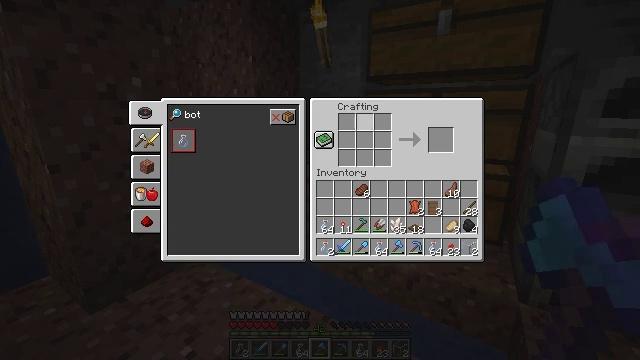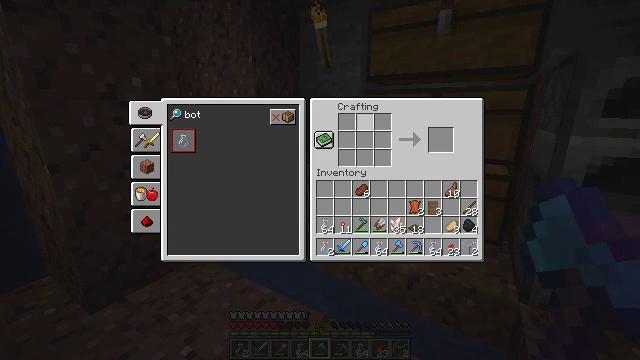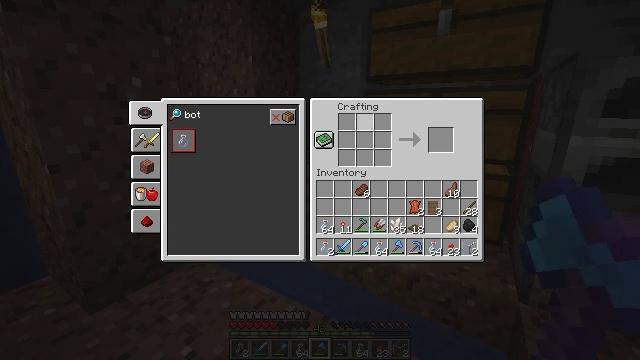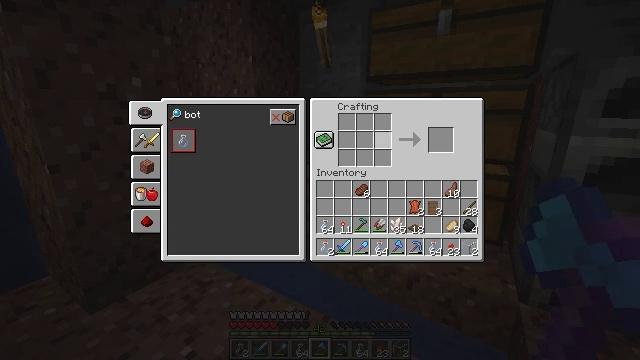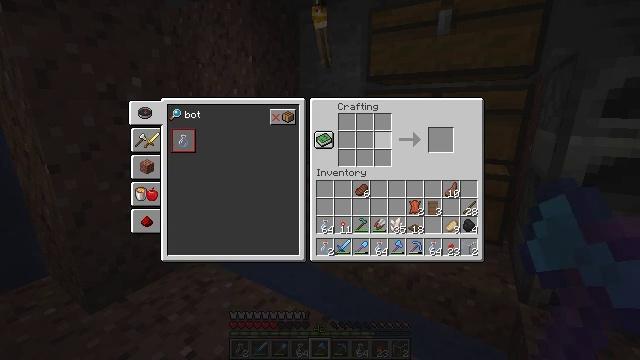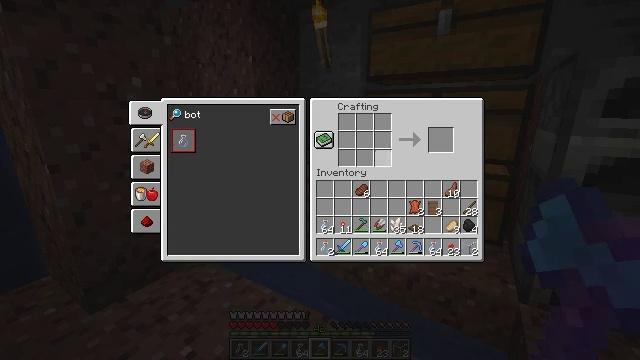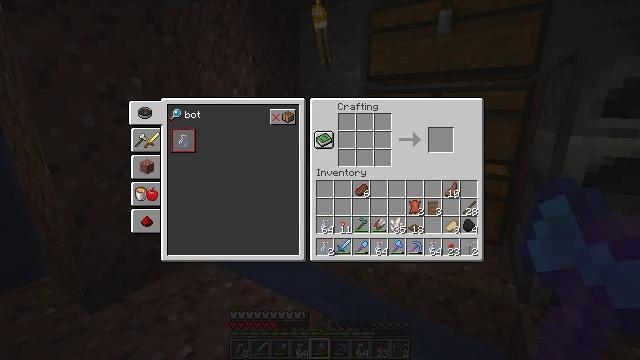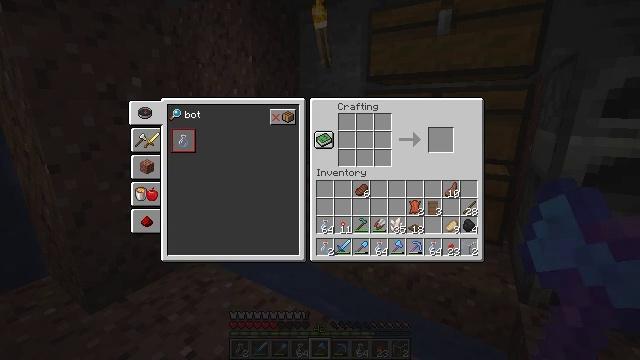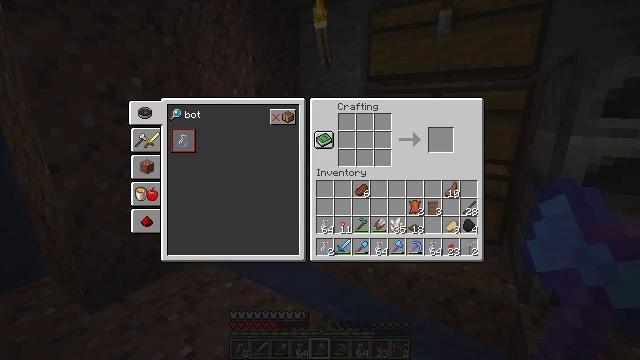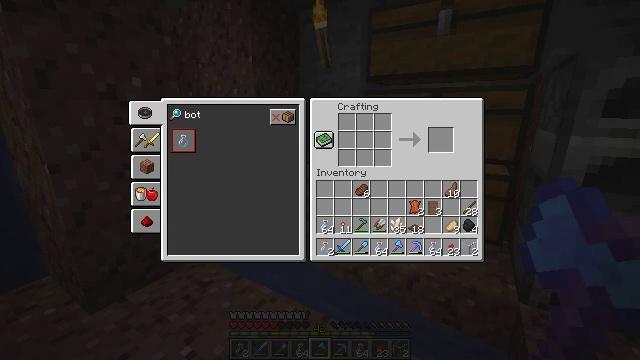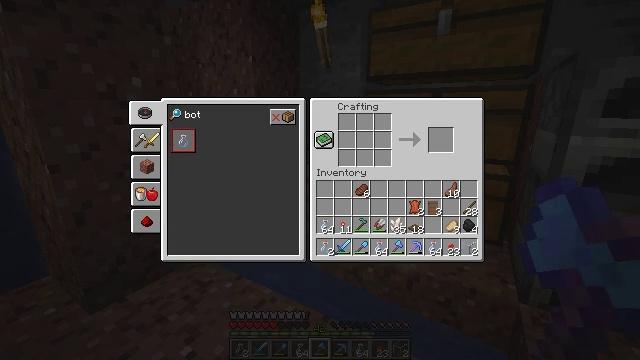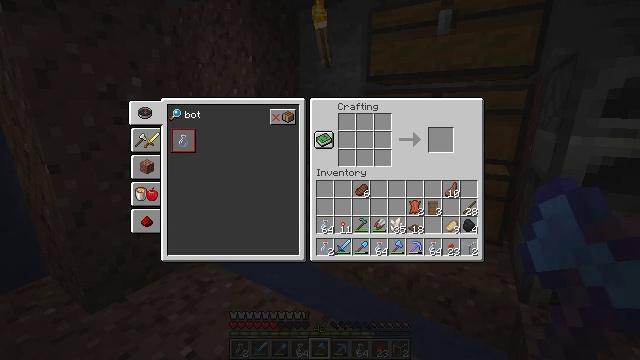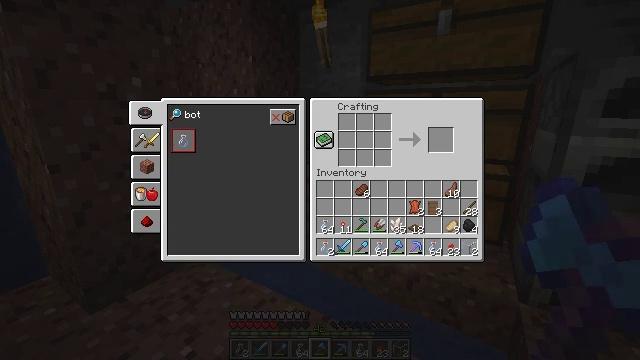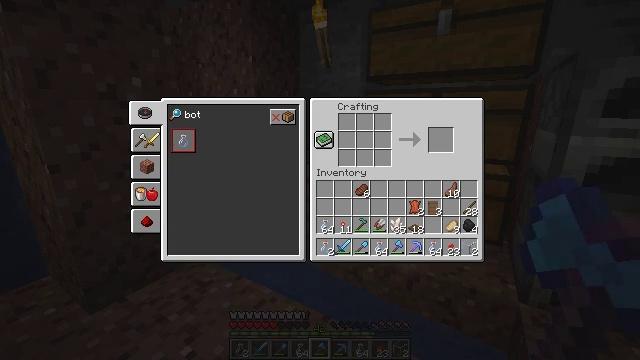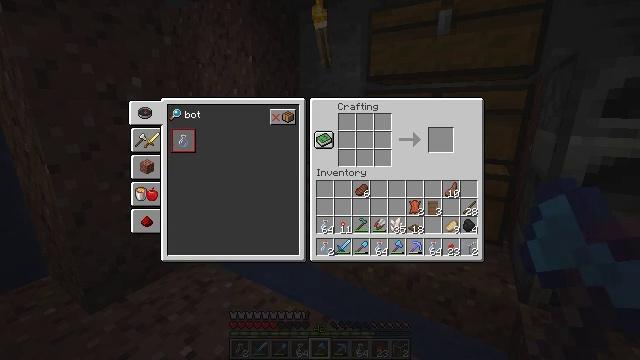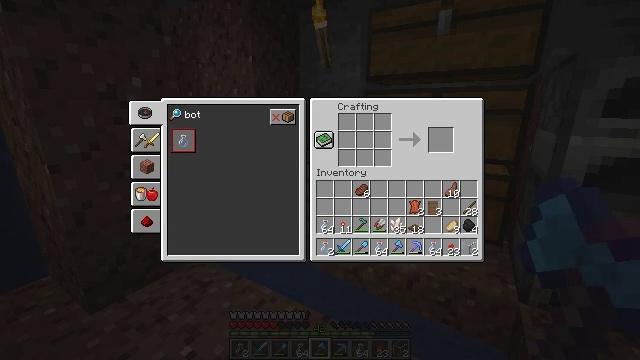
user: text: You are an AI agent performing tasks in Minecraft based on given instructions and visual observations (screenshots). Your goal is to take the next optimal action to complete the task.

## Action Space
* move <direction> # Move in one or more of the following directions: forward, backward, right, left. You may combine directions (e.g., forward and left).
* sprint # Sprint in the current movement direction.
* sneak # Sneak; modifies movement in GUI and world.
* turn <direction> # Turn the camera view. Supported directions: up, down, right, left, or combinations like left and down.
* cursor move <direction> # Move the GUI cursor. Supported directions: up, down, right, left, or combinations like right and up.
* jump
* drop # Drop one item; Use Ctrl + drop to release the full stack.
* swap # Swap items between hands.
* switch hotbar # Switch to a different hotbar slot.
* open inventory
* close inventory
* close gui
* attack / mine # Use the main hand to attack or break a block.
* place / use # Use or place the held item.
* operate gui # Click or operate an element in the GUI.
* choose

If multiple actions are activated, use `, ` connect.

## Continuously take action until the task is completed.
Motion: motion action
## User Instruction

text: Craft a glass bottle.
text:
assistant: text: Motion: no_op
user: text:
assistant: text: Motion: no_op
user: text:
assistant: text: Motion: cursor move right and down
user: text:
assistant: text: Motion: cursor move down
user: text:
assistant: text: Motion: cursor move right and down
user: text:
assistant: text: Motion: no_op
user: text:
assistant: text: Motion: no_op
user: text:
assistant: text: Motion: operate gui
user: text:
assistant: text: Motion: operate gui
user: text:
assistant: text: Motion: operate gui
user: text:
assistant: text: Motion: no_op
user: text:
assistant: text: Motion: no_op
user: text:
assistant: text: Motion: no_op
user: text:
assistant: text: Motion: no_op
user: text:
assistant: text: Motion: no_op
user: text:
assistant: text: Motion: no_op
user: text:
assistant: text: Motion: no_op
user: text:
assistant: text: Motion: no_op
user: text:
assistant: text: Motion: no_op
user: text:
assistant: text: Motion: close gui
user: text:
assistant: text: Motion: no_op
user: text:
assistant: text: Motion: no_op
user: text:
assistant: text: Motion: no_op
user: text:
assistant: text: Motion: no_op
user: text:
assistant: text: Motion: no_op
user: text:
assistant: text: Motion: no_op
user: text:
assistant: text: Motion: no_op
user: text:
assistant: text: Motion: no_op
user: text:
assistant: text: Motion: no_op
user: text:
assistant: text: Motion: no_op